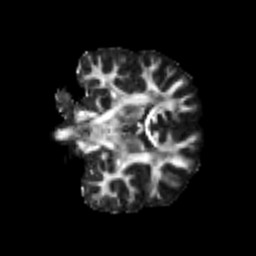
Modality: FA
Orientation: coronal
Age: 35
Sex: male
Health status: healthy
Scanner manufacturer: siemens
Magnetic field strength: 3 T
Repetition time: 3.6 s
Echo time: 0.092 s